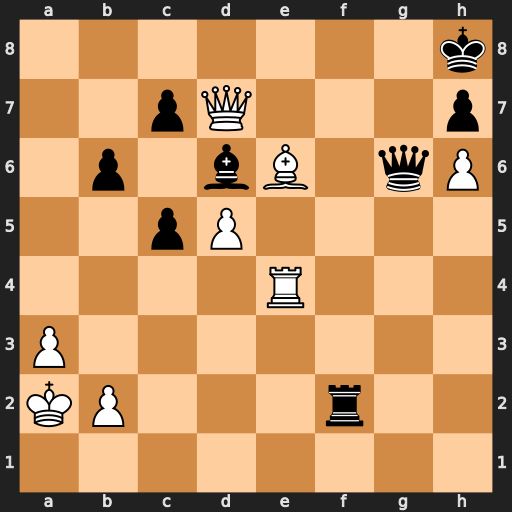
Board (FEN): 7k/2pQ3p/1p1bB1qP/2pP4/4R3/P7/KP3r2/8
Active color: w
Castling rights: -
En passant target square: -
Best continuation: Rg4 Rxb2+ Kxb2 Be5+ Kc1